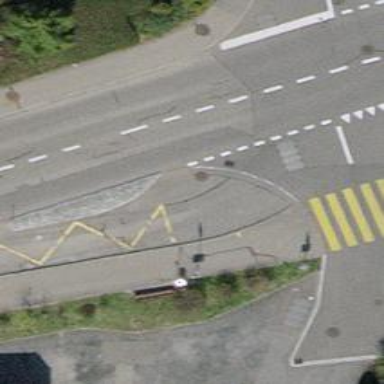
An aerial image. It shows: Bus stop with stop position for public transport.